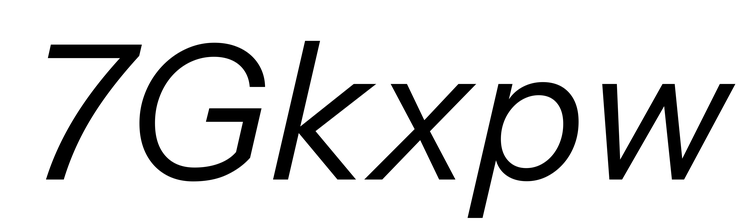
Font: InstrumentSans-Italic_Italic